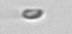
Label: nanoplankton_mix